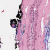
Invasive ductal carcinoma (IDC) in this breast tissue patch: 0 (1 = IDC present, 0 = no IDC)